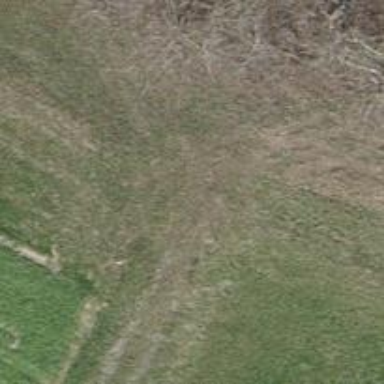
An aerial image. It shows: Grass track with grade3 track type.